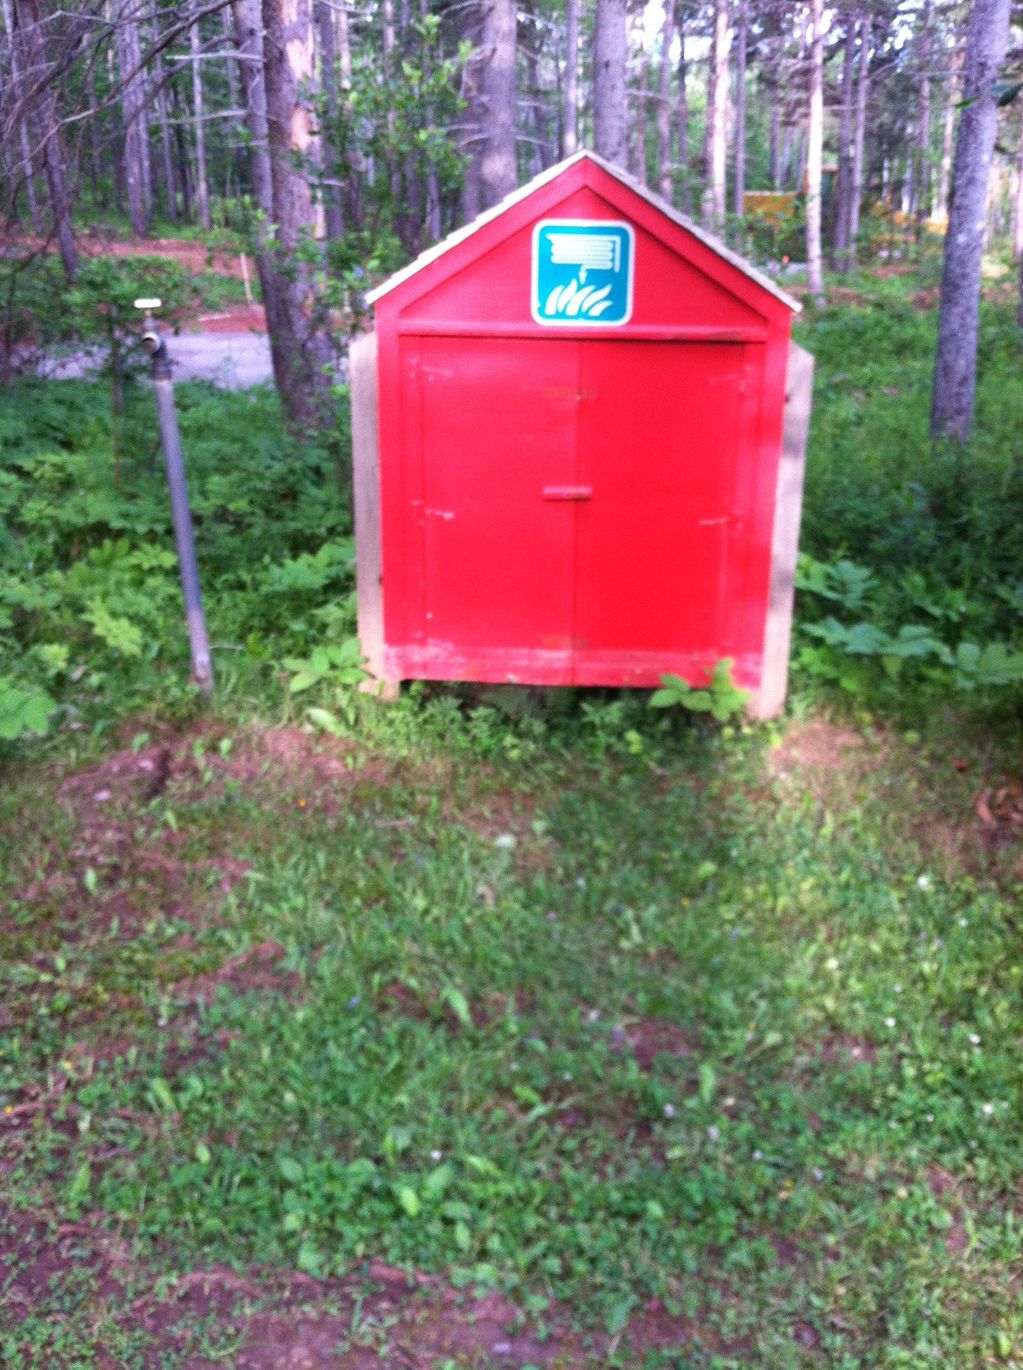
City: charlottetown